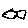
Label: fish